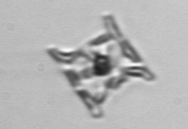
Label: Eucampia